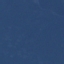
Label: SeaLake